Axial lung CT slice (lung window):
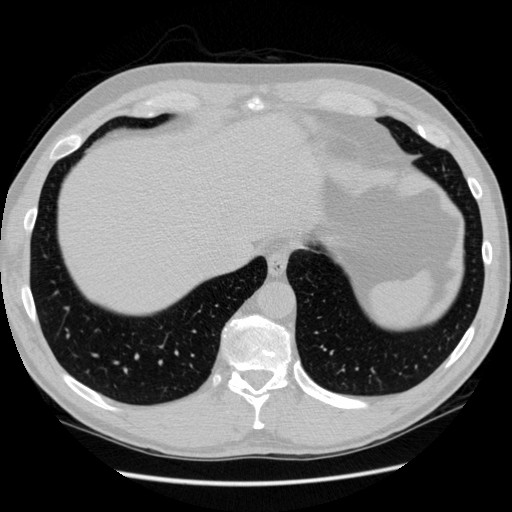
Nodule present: no